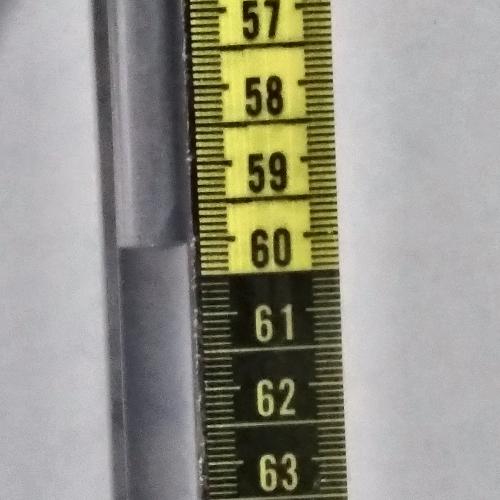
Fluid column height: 60.1 cm